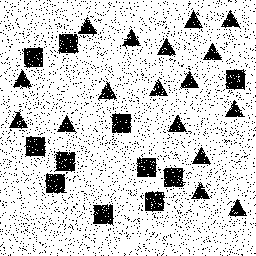
Squares: 11
Triangles: 17
Stars: 0
Total shapes: 28